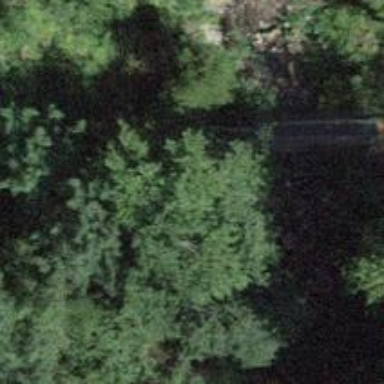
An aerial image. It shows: Path leading to bridge.